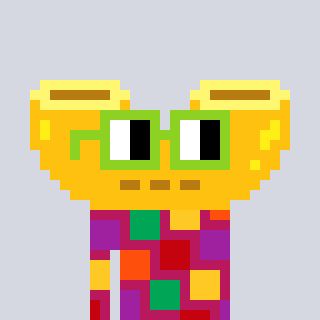
a pixel art character with square light green glasses, a macaroni-shaped head and a darkpink-colored body on a cool background